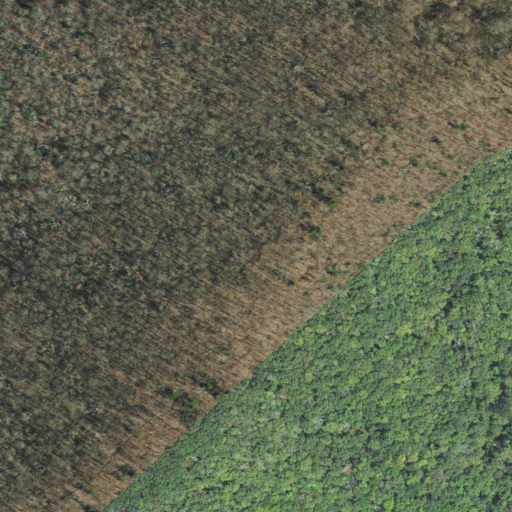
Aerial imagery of ridge(s) in North Carolina named Lawson Gant Lot containing deciduous forest and shrub